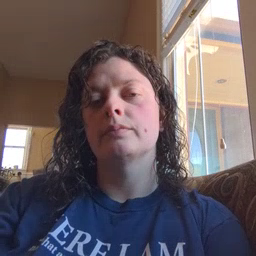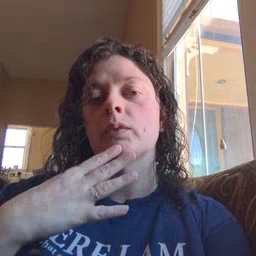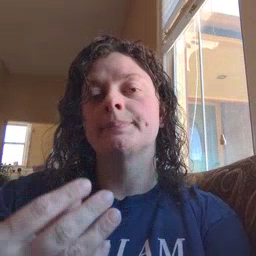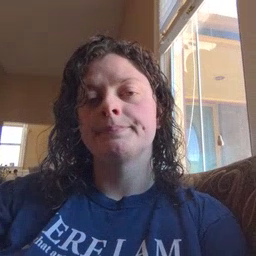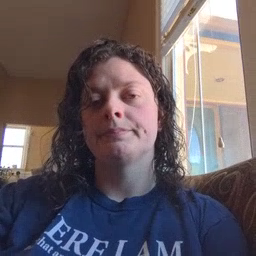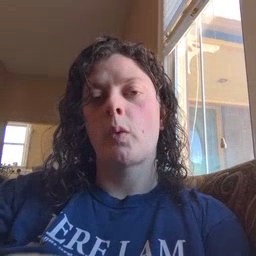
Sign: wet